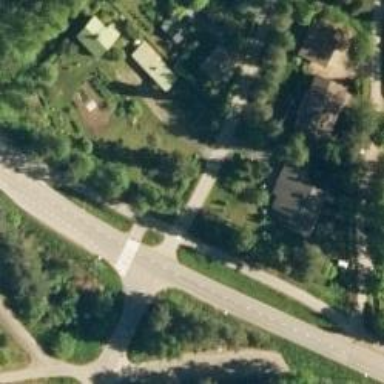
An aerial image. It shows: Asphalt path with cycle track.